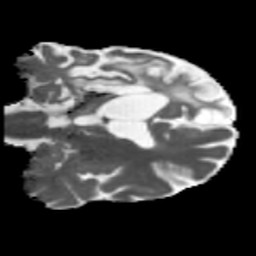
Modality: MD
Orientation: coronal
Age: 56
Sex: male
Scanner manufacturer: siemens
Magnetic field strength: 3 T
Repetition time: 5.47 s
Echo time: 0.0854 s